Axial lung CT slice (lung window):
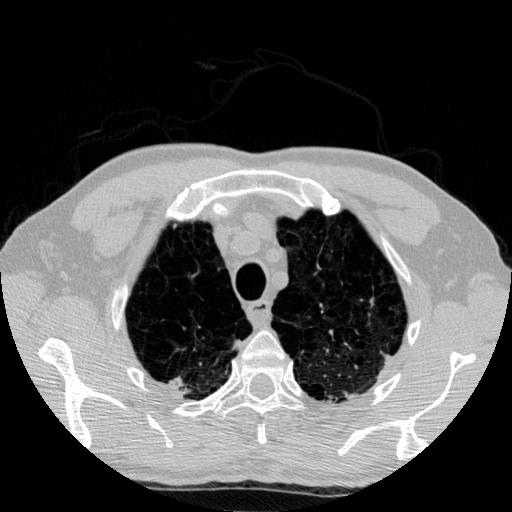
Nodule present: no